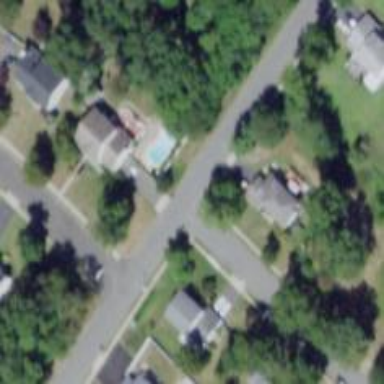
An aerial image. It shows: Residential road with sidewalk on the left side.